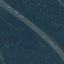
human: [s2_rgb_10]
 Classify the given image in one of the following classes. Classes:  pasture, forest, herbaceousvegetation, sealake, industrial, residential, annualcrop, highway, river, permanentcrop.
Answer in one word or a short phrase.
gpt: Highway